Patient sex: M
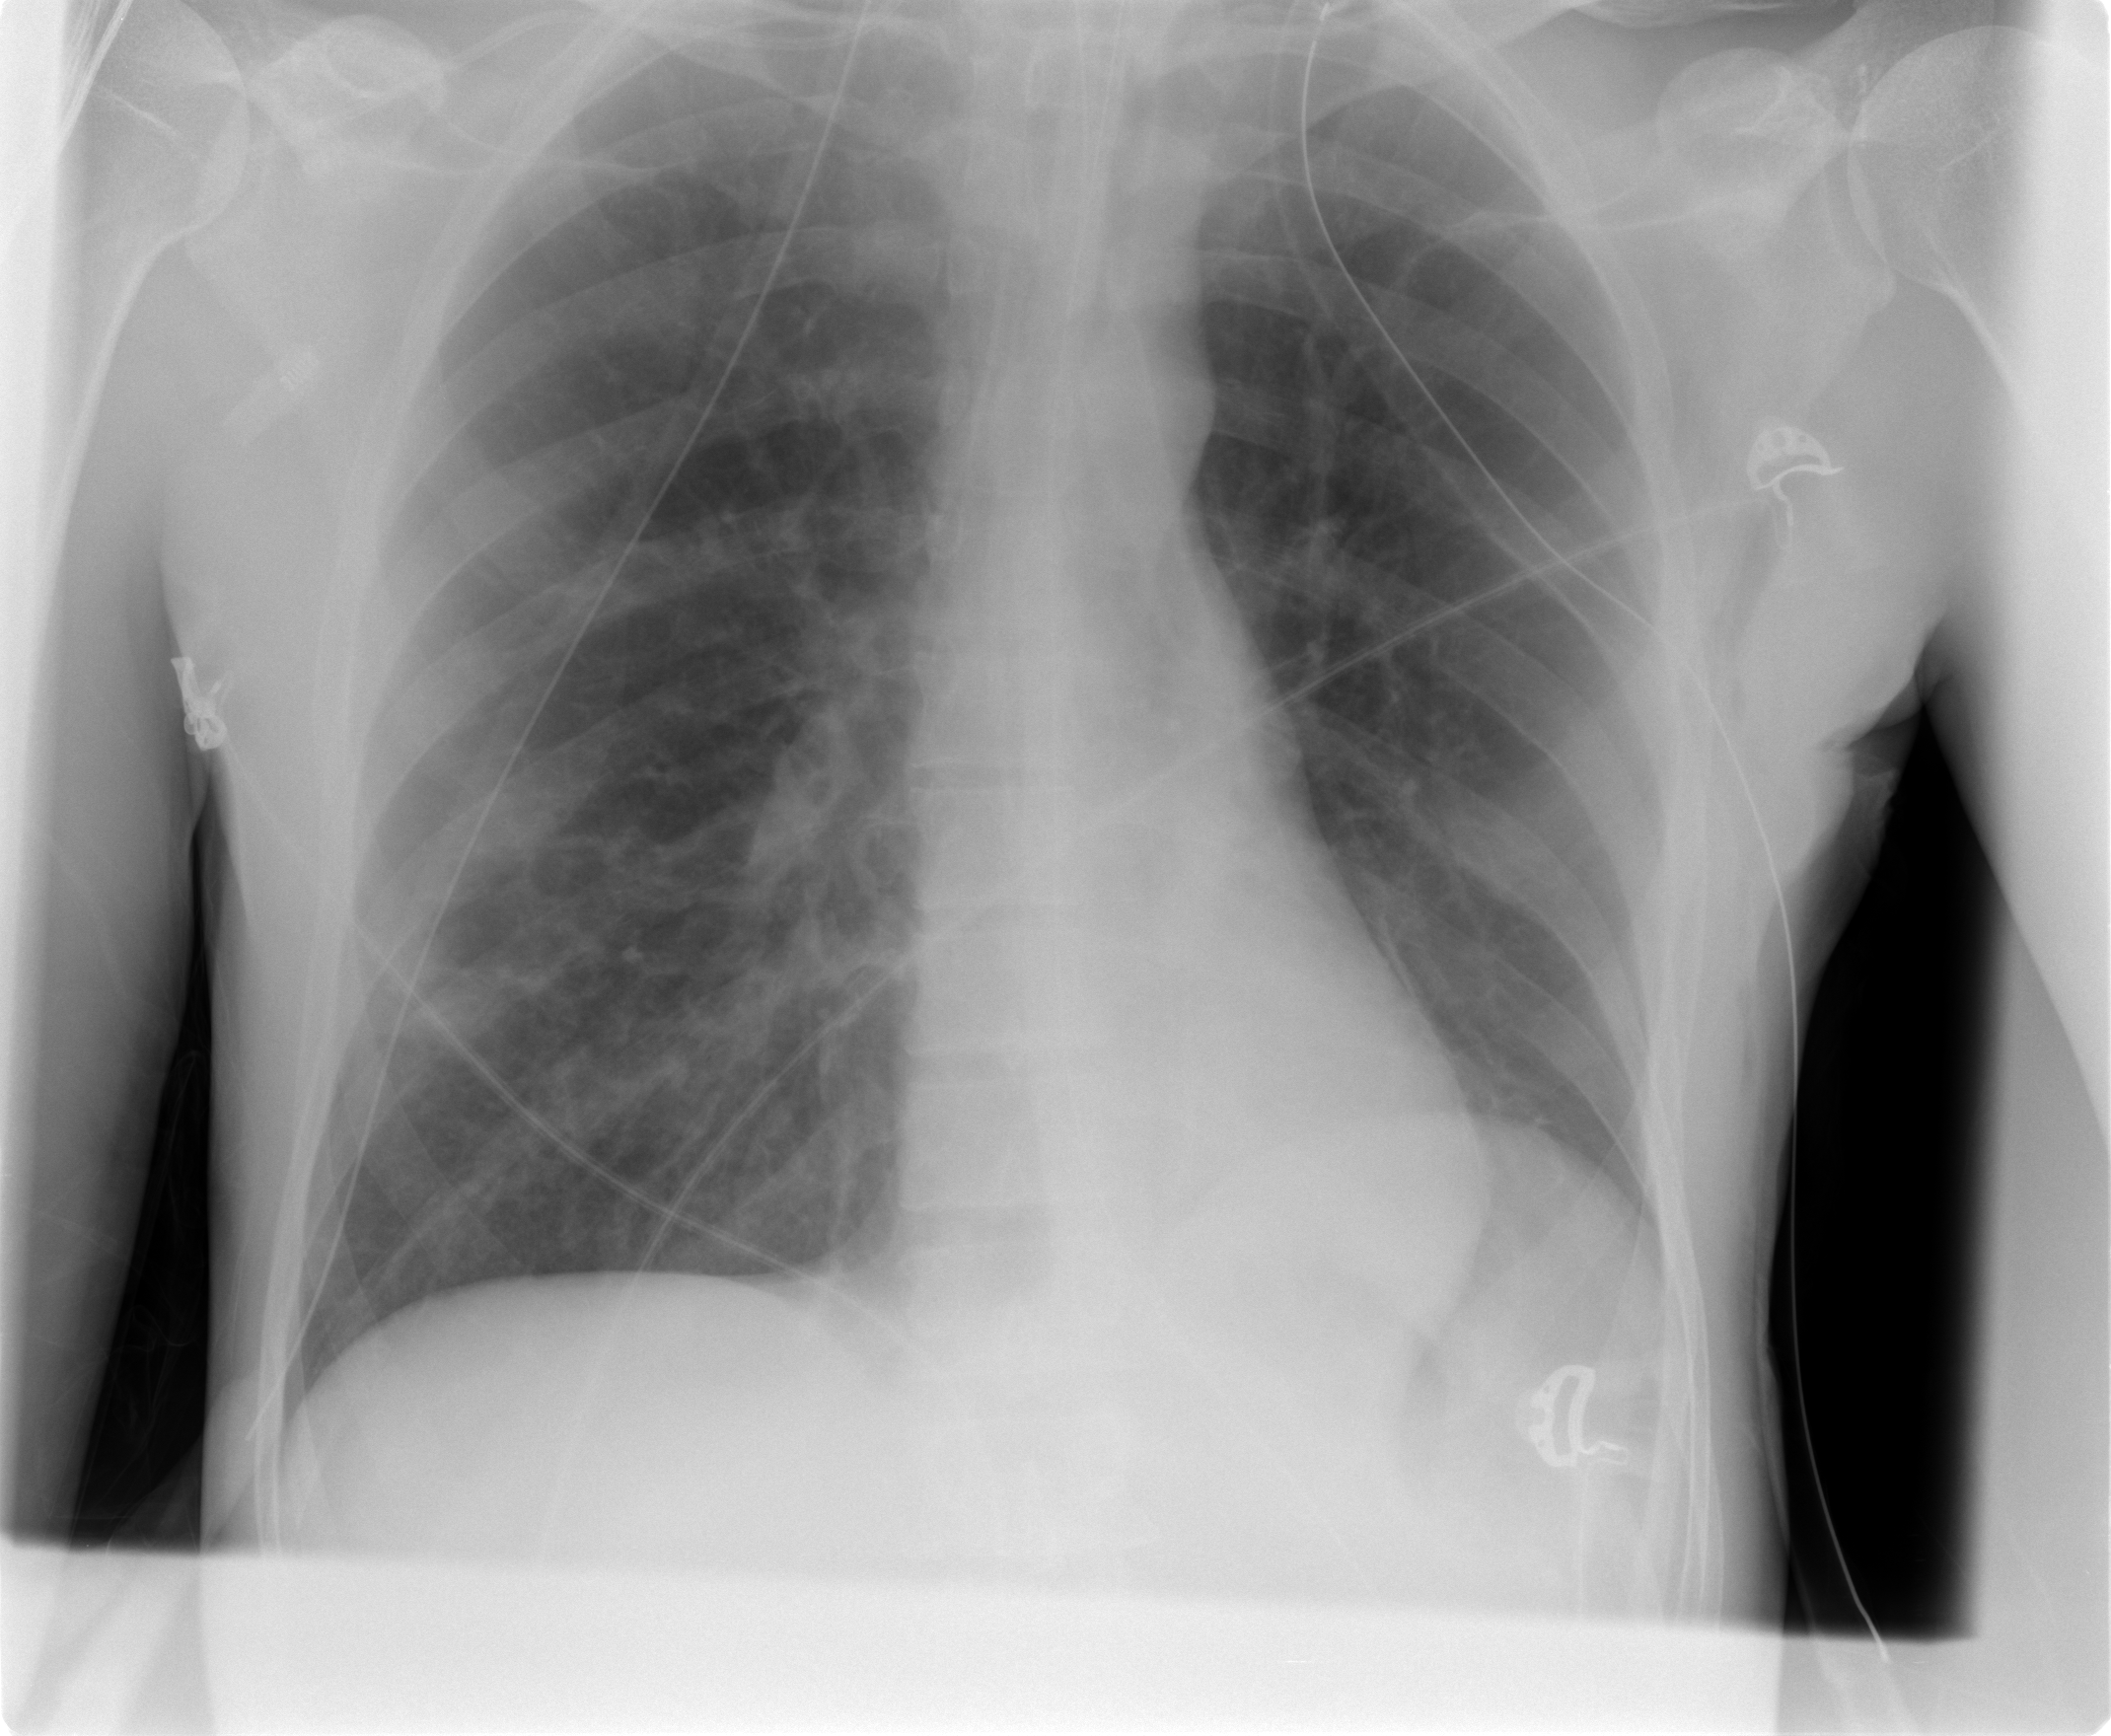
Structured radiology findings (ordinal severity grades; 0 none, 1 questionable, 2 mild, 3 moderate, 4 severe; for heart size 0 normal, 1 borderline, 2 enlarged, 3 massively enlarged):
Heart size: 0
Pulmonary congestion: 0
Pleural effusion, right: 0
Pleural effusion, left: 0
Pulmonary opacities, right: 2
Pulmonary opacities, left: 0
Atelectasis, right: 0
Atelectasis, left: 0